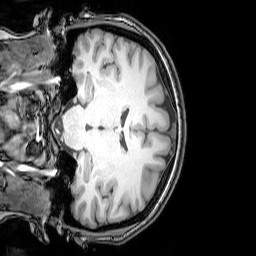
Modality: T1w
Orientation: coronal
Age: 23
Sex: female
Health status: healthy
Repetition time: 0.081 s
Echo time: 0.037 s